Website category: auto
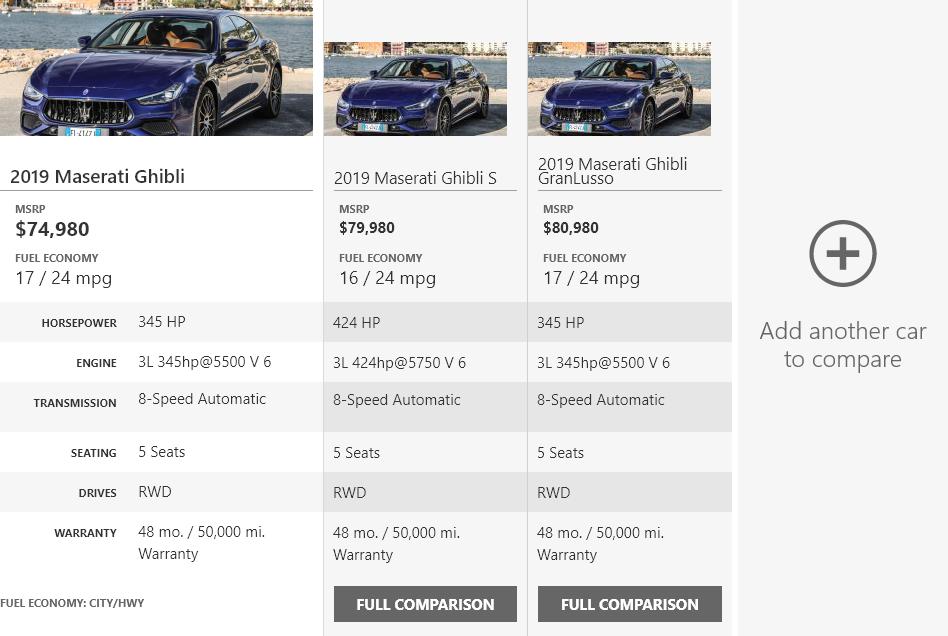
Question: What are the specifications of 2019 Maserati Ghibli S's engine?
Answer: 3L 424hp@5750 V 6

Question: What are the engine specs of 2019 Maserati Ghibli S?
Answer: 3L 424hp@5750 V 6

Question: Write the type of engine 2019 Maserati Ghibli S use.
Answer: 3L 424hp@5750 V 6

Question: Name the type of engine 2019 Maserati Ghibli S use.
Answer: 3L 424hp@5750 V 6

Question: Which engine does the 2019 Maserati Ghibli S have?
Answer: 3L 424hp@5750 V 6

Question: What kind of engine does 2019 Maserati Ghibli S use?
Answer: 3L 424hp@5750 V 6

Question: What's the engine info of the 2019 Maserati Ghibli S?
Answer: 3L 424hp@5750 V 6

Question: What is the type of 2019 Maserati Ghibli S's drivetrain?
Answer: RWD

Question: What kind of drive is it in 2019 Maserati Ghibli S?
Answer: RWD

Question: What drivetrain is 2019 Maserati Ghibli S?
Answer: RWD

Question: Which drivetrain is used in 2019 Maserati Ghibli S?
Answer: RWD

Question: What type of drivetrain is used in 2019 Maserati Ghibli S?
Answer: RWD

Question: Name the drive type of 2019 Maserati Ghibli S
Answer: RWD

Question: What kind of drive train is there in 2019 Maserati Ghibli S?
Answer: RWD

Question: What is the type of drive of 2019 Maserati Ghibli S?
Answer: RWD

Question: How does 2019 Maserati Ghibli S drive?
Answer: RWD

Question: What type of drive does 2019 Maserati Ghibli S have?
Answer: RWD

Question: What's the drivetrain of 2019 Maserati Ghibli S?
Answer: RWD

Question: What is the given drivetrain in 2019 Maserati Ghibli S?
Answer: RWD

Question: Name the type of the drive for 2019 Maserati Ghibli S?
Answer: RWD

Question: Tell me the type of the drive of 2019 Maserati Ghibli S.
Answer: RWD

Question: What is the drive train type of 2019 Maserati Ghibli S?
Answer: RWD

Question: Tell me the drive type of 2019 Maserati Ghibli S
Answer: RWD

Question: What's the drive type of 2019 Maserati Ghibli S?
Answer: RWD

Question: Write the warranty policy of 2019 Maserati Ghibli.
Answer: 48 mo. / 50,000 mi. Warranty

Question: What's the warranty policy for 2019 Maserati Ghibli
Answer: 48 mo. / 50,000 mi. Warranty

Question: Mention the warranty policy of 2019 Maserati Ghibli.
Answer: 48 mo. / 50,000 mi. Warranty

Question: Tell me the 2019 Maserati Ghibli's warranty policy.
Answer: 48 mo. / 50,000 mi. Warranty